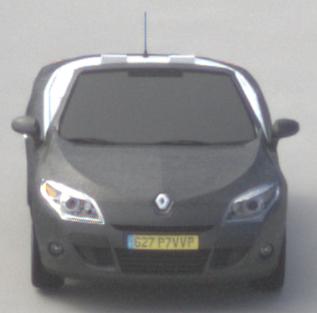
Make: Renault
Model: Mégane Coupé-Cabriolet 1.6 16V 110
Detailed model: Mégane (III) Coupé-Cabriolet
Model produced from: 2010/06
Model produced until: 2013/03
Doors: 2
Color: gray
Road condition: dry road
Daytime: midday
Contrast: medium contrast